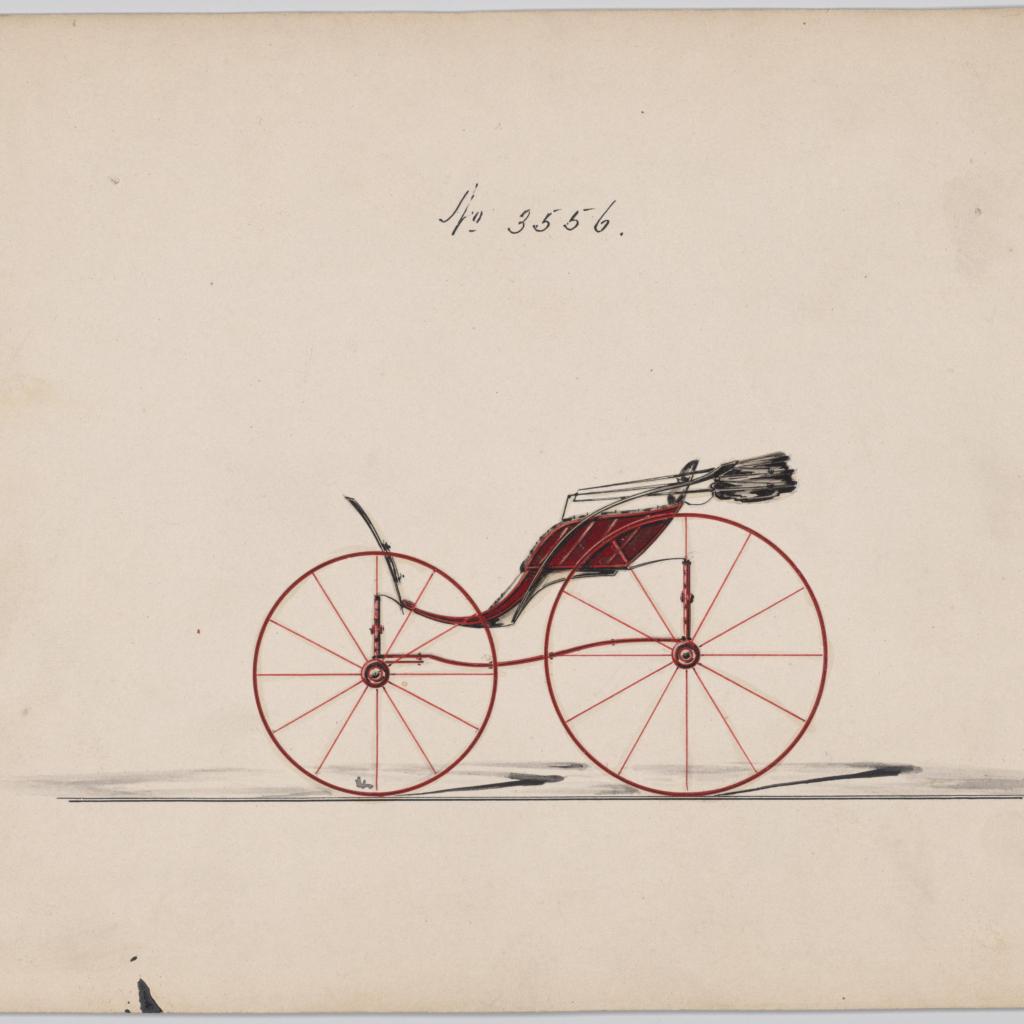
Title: Design for Pony Phaeton, no. 3556
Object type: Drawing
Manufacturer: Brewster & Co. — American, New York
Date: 1870
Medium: Pen and black ink, watercolor and gouache with gum arabic
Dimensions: Sheet: 6 7/8 x 9 3/8 in. (17.5 x 23.8 cm)
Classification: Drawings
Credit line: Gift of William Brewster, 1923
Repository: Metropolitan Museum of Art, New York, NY